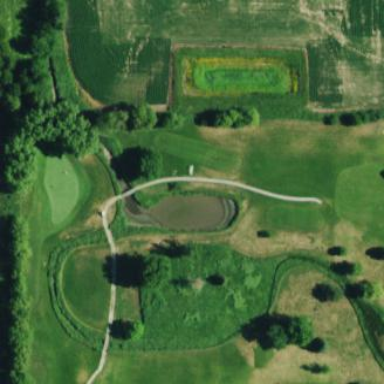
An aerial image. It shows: Picturesque scene of golf course with lateral water hazard.